Question: Is there any way to change the title sizes of a ctree plot?
Use the following variables to quickly set up a ctree plot
'''
a<-c(41, 45, 50, 50, 38, 42, 50, 43, 37, 22, 42, 48, 47, 48, 50, 47, 41, 50, 45, 45, 39, 45, 46, 48, 50, 47, 50, 21, 48, 50, 48, 48, 48, 46, 36, 38, 50, 39, 44, 44, 50, 49, 40, 48, 48, 45, 39, 40, 44, 39, 40, 44, 42, 39, 49, 50, 50, 48, 48, 47, 48, 47, 44, 41, 50, 47, 50, 41, 50, 44, 47, 50, 24, 40, 43, 37, 44, 32, 43, 42, 44, 38, 42, 45, 50, 47, 46, 43,
37, 47, 37, 45, 41, 50, 42, 32, 43, 48, 45, 45, 28, 44,38, 41, 45, 48, 48, 47 ,49, 16, 45, 50, 47, 50, 43, 49, 50)
X1<-c(NA,NA,NA,NA,NA,1,2,2,2,NA,2,2,2,2,2,2,2,NA,NA,2,2,2,2,NA,2,2,2,2,2,2,2,NA,NA,NA,NA,2,2,2,2,2,2,2,2,2,2,2,2,2,2,2,2,2,2,2,2,2,2,2,2,NA,2,2,2,2,2,2,2,2,2,2,NA,2,2,2,2,2,2,2,2,2,2,2,1,2,2,2,2,2,1,2,2,2,2,2,1,1,2,2,2,2,2,2,2,2,2,2,2,2,2,1,1,2,2,1,2,2,2)
X2<-c(NA,NA,NA,NA,NA,NA,2,2,2,NA,NA,2,2,2,2,2,2,NA,2,2,2,2,2,NA,2,2,2,2,2,2,2,NA,NA,NA,NA,2,2,2,2,2,2,2,2,2,2,2,2,2,2,2,2,2,2,2,2,2,2,2,2,2,2,2,2,2,2,2,2,2,2,2,NA,2,2,2,2,2,2,2,2,2,2,2,1,2,2,2,2,2,2,2,2,2,2,2,2,2,2,2,2,2,2,2,1,2,2,2,2,2,2,1,2,2,2,2,2,2,2)
X3<-c(NA,35,40,NA,10,NA,31,NA,14,NA,NA,15,17,NA,NA,16,10,15,14,39,17,35,14,14,22,10,15,0,34,23,13,35,32,2,14,10,14,10,10,10,40,10,13,13,10,10,10,13,13,25,10,35,NA,13,NA,10,40,0,0,20,40,10,14,40,10,10,10,10,13,10,8,NA,NA,14,NA,10,28,10,10,15,15,16,10,10,35,16,NA,NA,NA,NA,30,19,14,30,10,10,8,10,21,10,10,35,15,34,10,39,NA,10,10,6,16,10,10,10,10,34,10)
X4<-c(NA,NA,511,NA,NA,NA,NA,NA,849,NA,NA,NA,NA,1324,1181,832,1005,166,204,1253,529,317,294,NA,514,801,534,1319,272,315,572,96,666,236,842,980,290,843,904,528,27,366,540,560,659,107,63,20,1184,1052,214,46,139,310,872,891,651,687,434,1115,1289,455,764,938,1188,105,757,719,1236,982,710,NA,NA,632,NA,546,747,941,1257,99,133,61,249,NA,NA,1080,NA,645,19,107,486,1198,276,777,738,1073,539,1096,686,505,104,5,55,553,1023,1333,NA,NA,969,691,1227,1059,358,991,1019,NA,1216)
p<-cbind(X1,X2,X3,X4)
'''
With the following you should then get the plot below
'''
library(party)
urp<-ctree(a~., data=data.frame(a,p))
plot(urp, main = "Broken Title")
'''

How do I change the title size? I've tried the following which does nothing:
'''
plot(urp, main = "Broken Title",cex = 1.5)
plot(urp, main = "Broken Title",cex.main = 1.5)
'''
In fact, can I manipulate the title at all? 'font.main' similarly does nothing. What about the titles "Node 2" and "Node 3." Is there likewise no way for me to manipulate them?
A similar question was asked here:
<URL>
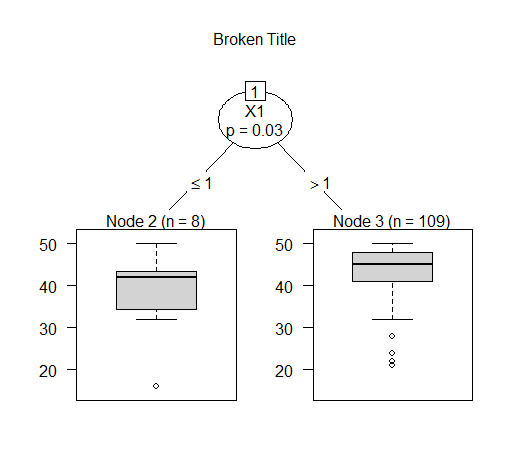
Answer: There is good news and bad news.
So the 'plot()' function that's actually doing all the work there is 'party:::plot.BinaryTree'. The help is available from '?plot.BinaryTree' but the bad news is it doesn't have any easily accessible parameters for font formatting. However, the good news is that the function uses grid graphics to draw to the screen and you can update properties after you've created the plot.
So after you run
'''
library(party)
urp<-ctree(a~., data=data.frame(a,p))
plot(urp, main = "Broken Title")
'''
You can run
'''
for(gg in grid.ls(print=F)[[1]]) {
if (grepl("text", gg)) {
print(paste(gg, grid.get(gg)$label,sep=": "))
}
}
'''
to see all the text boxes on the plot. For example, I see
'''
[1] "GRID.text.673: Broken Title"
[1] "GRID.text.677: X1"
[1] "GRID.text.678: p = 0.03"
[1] "GRID.text.680: 1"
[1] "GRID.text.682: phantom(0) <= 1"
[1] "GRID.text.684: phantom(0) > 1"
[1] "GRID.text.686: Node 2 (n = 8)"
[1] "GRID.text.697: Node 3 (n = 109)"
'''
Here i see the node names, and the text they contain. Note that the node names are not the same from plot to plot and change everything you draw the same plot. But you can use this list to find the ones you want to change and update them. So if I wanted to make the main text bigger, I would run
'''
grid.edit("GRID.text.673", gp=gpar(fontsize=20))
'''
or If i wanted to italize the node labels i would run
'''
grid.edit("GRID.text.686", gp=gpar(fontface=3))
grid.edit("GRID.text.697", gp=gpar(fontface=3))
'''
and that gives